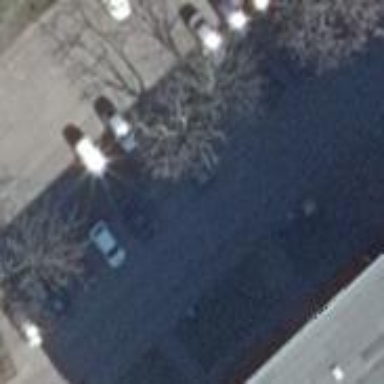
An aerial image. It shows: Parking available on the street side.